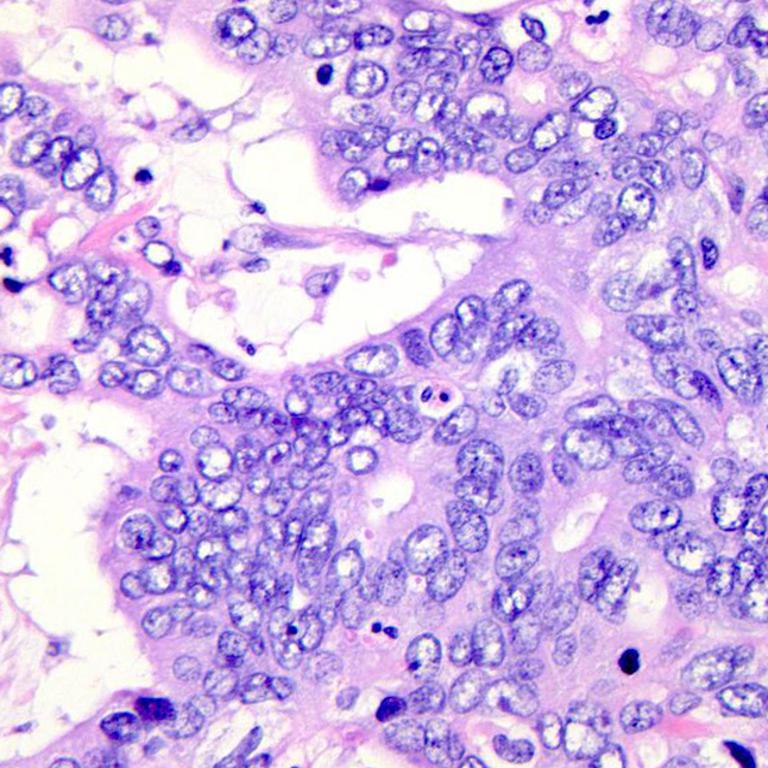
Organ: colon
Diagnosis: adenocarcinomas